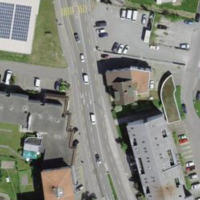
EUNIS habitat code: 54
Species observed at this site:
Valerianella locusta
Ajuga reptans